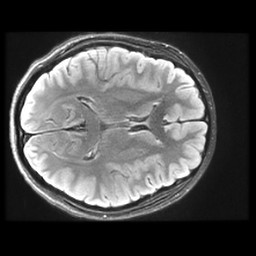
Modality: FLAIR
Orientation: axial
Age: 22
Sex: female
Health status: healthy
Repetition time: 12 s
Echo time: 0.09782 s